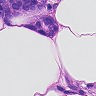
Metastatic tissue present: yes